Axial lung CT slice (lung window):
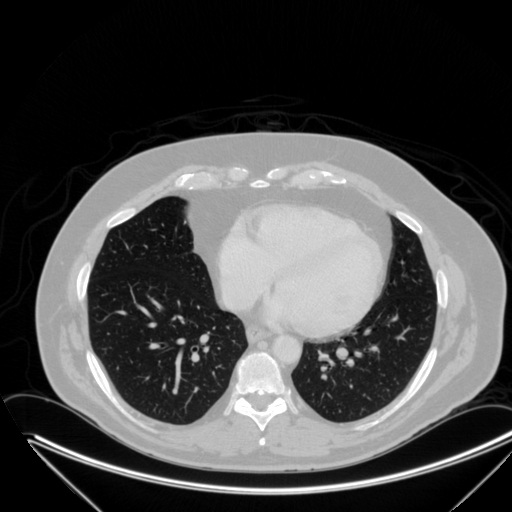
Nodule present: yes
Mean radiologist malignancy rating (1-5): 3.5